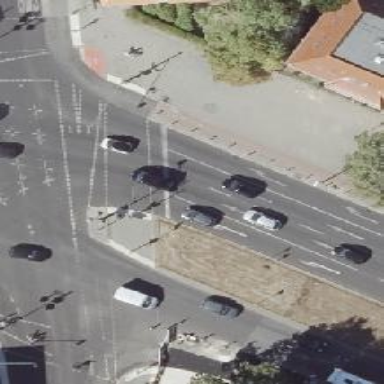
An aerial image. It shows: Road with traffic signals.